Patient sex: F
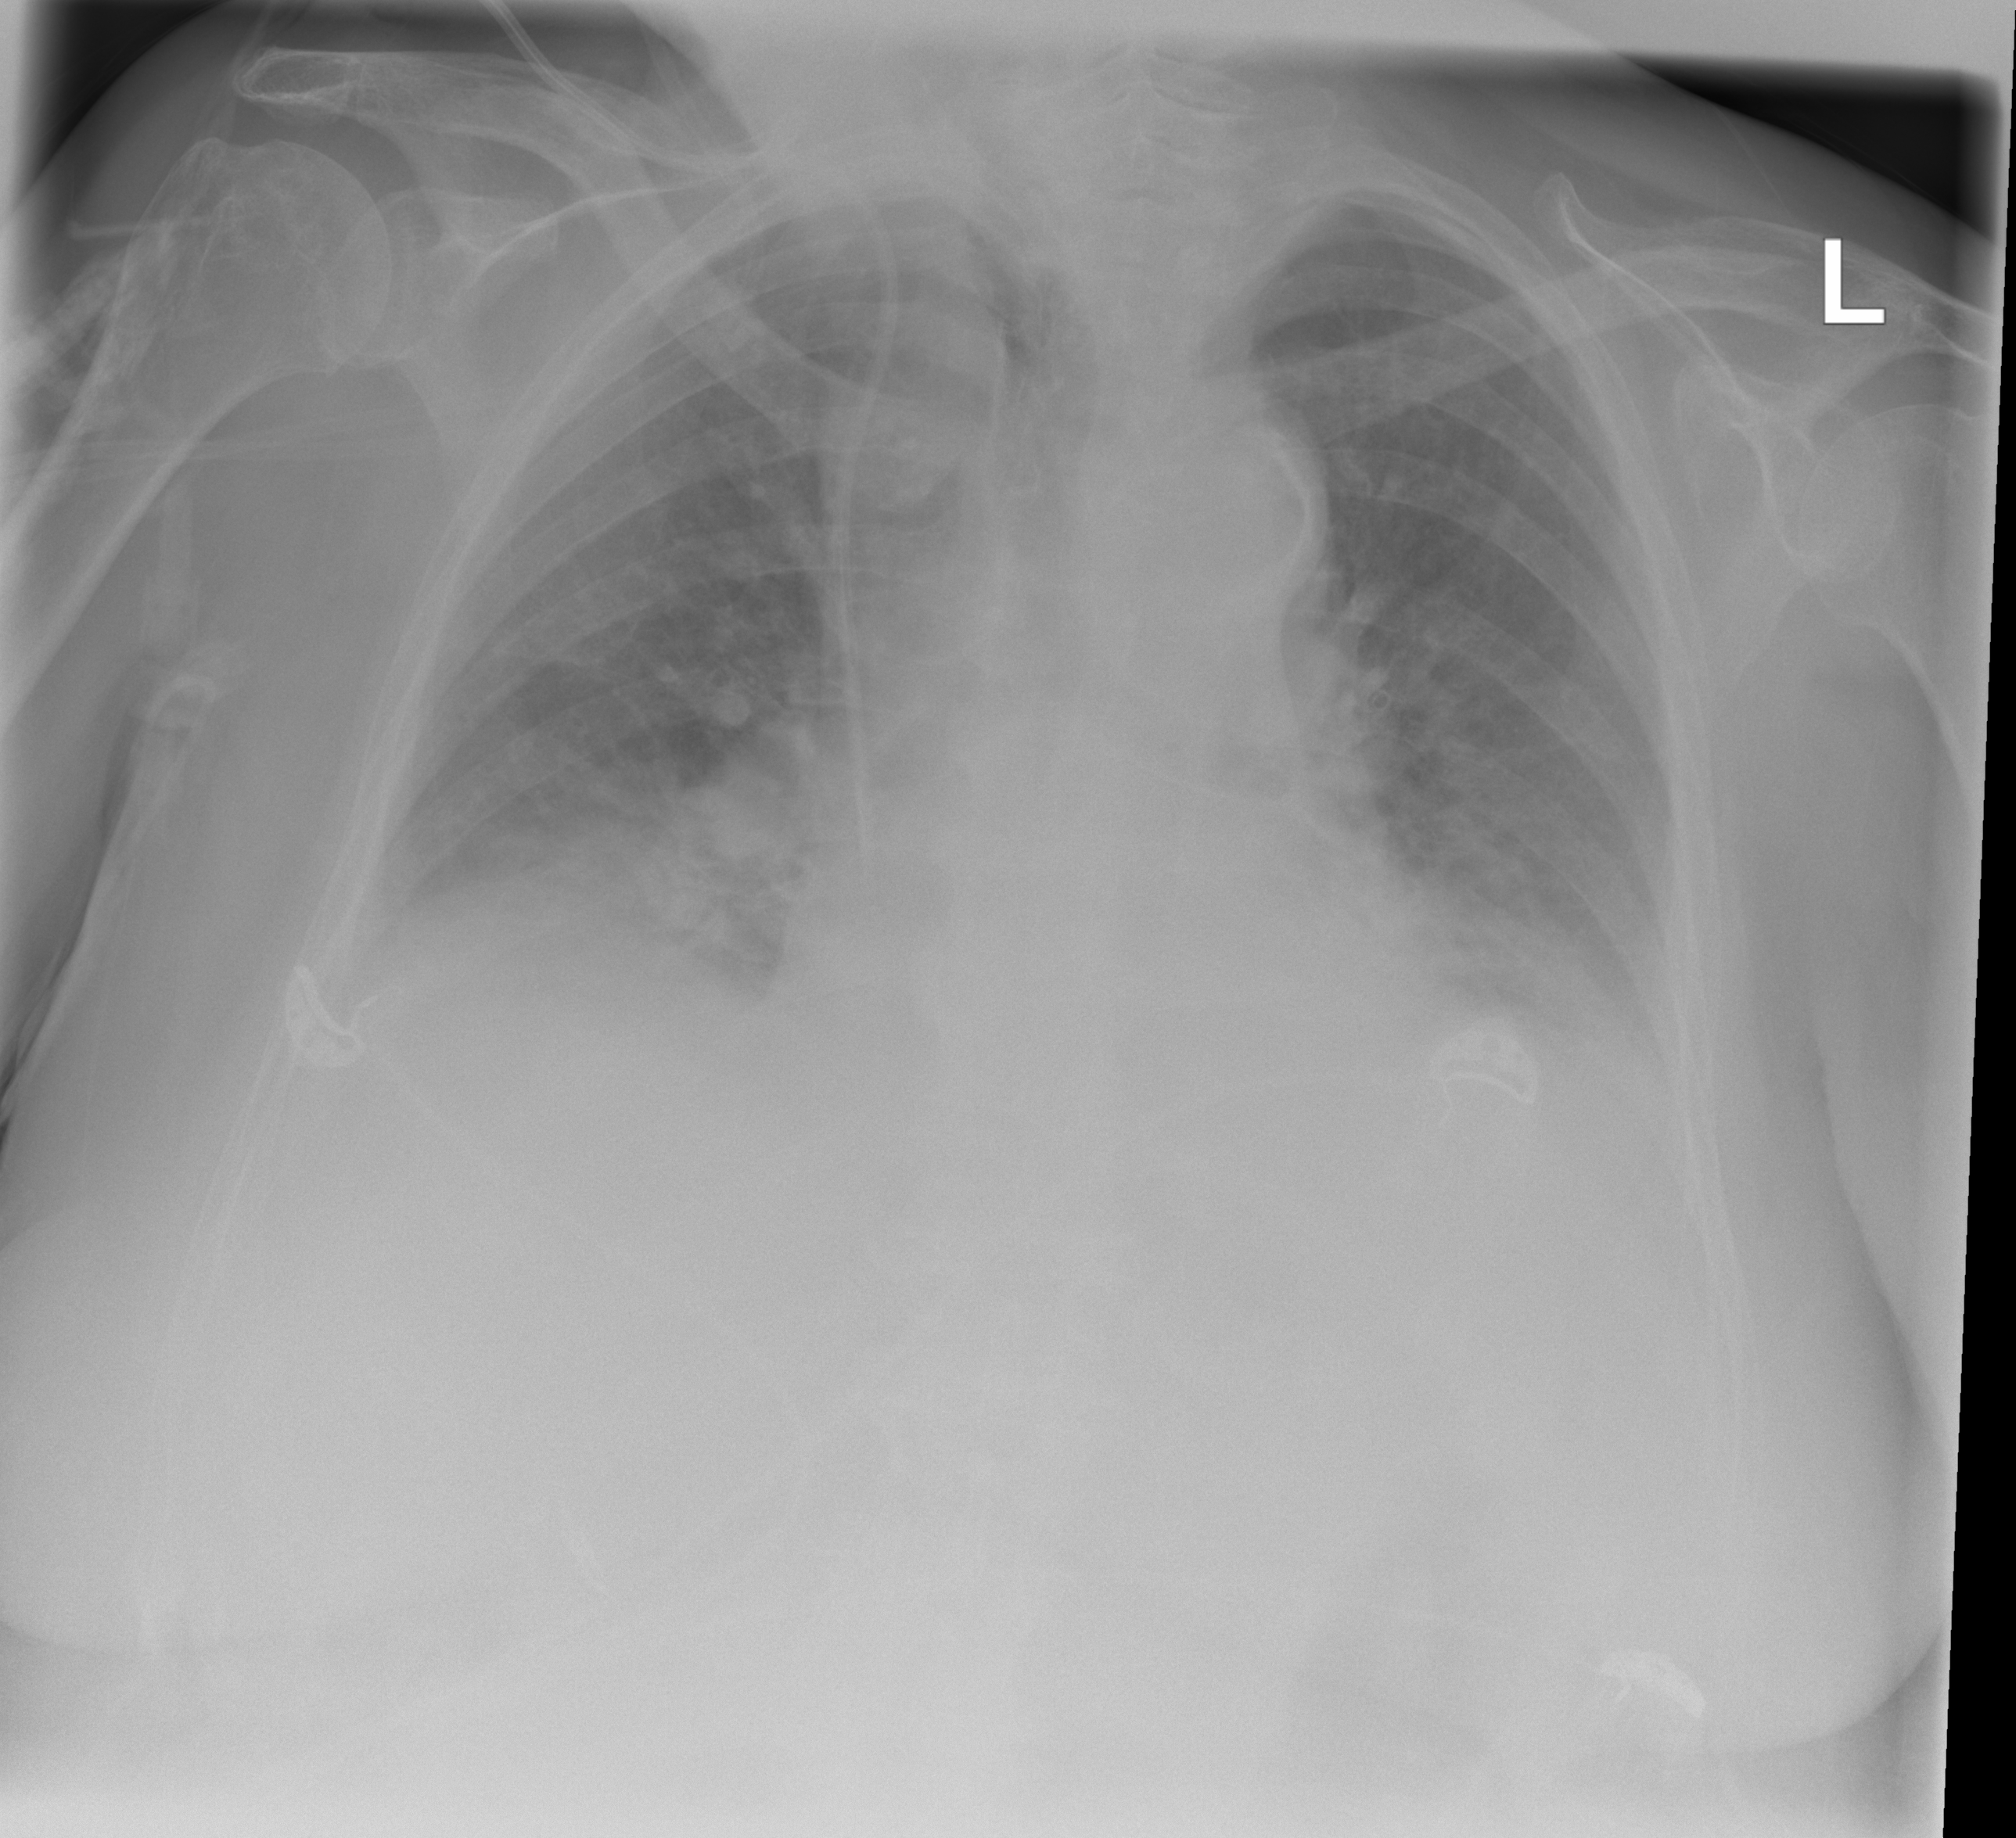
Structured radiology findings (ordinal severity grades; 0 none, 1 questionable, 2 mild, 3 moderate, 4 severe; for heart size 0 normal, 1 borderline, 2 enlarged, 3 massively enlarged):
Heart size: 1
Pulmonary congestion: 2
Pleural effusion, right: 2
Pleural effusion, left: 2
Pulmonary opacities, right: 0
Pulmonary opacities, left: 0
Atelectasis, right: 2
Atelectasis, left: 2